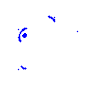
Particle: pion